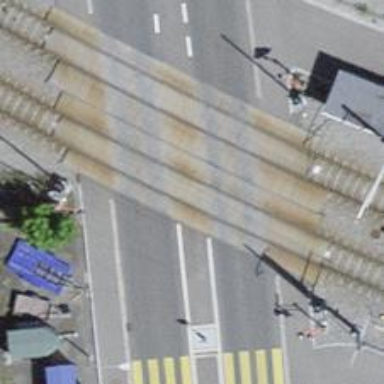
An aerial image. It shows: Level crossing with double half barrier.